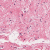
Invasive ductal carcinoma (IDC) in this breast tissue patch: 0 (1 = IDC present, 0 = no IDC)